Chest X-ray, PA view. Patient: 34 years old, sex M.
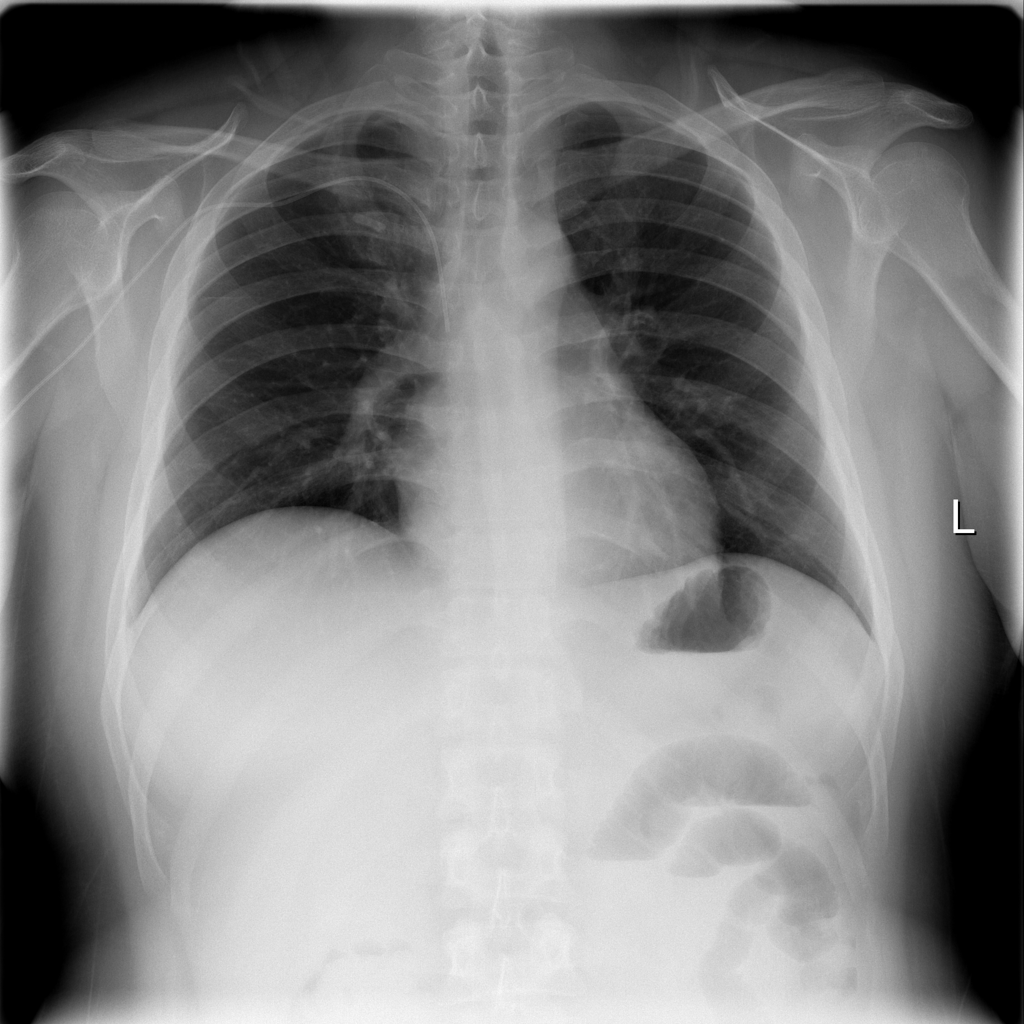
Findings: No Finding